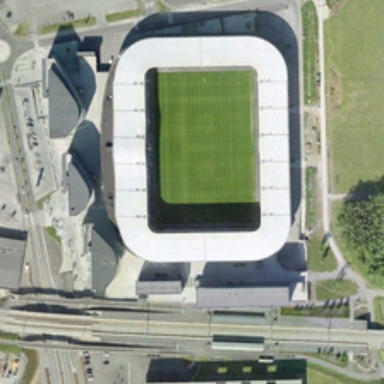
A road is near a square stadium .